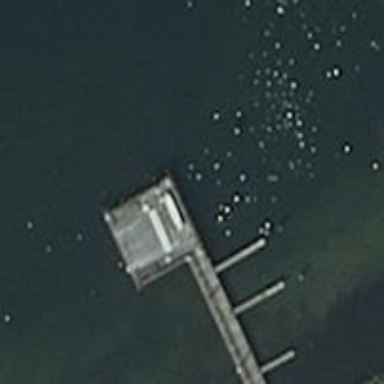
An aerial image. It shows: Man-made pier.